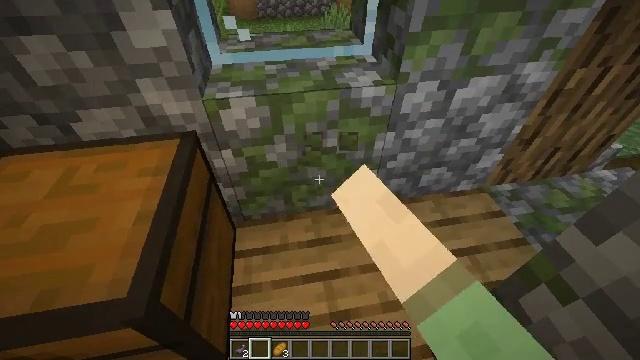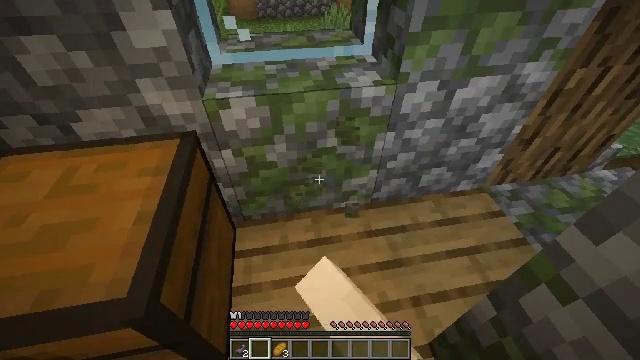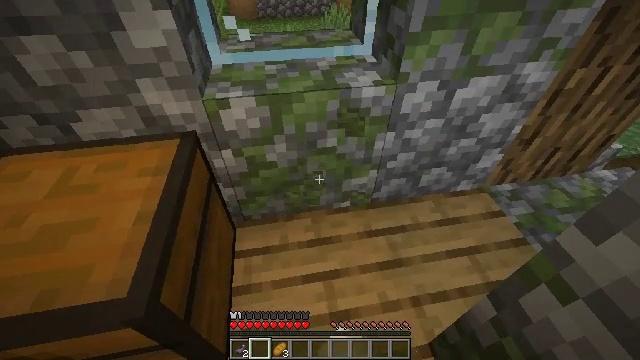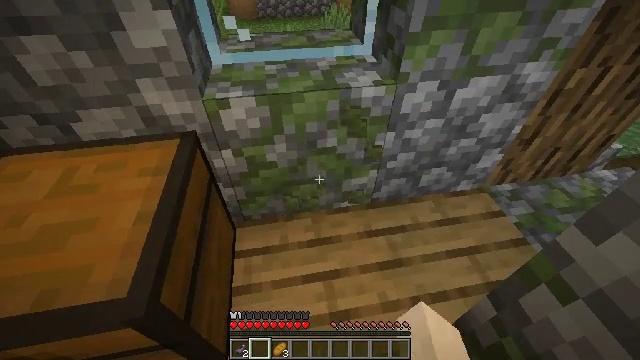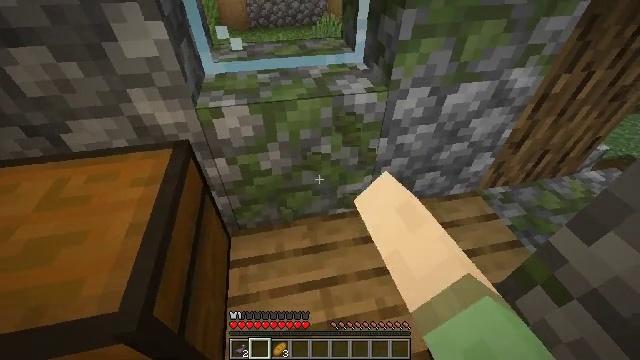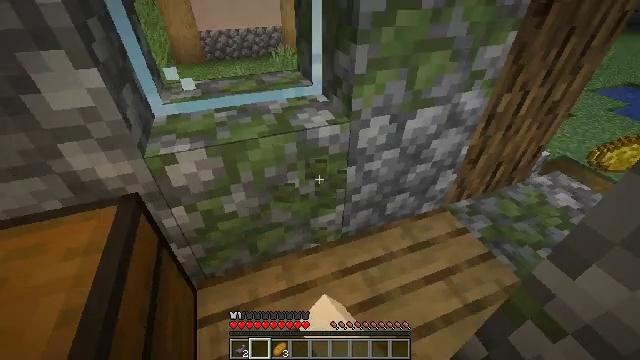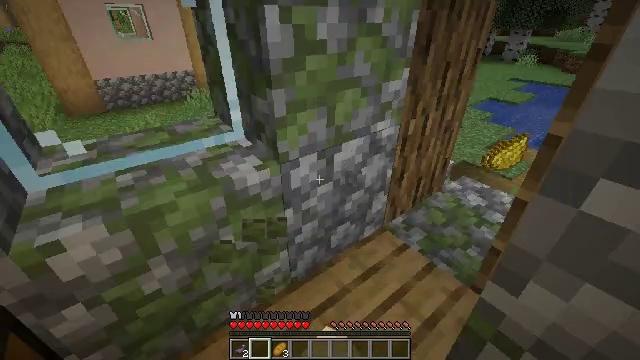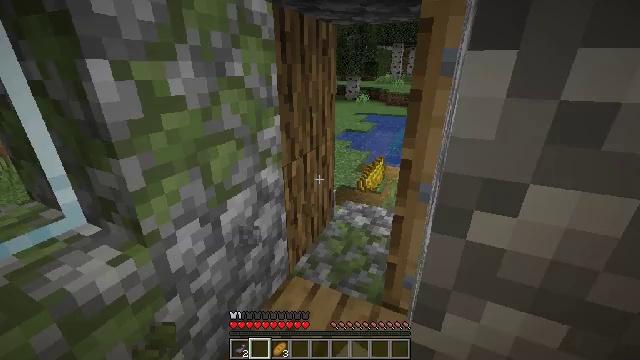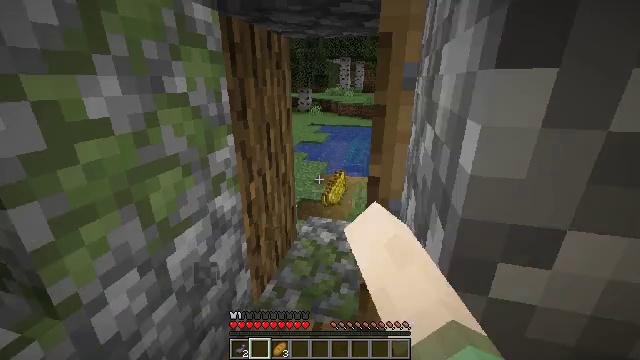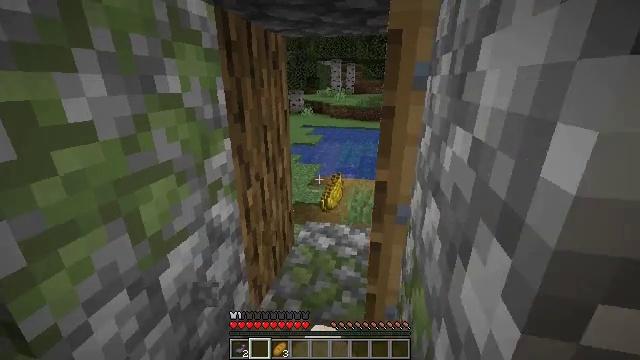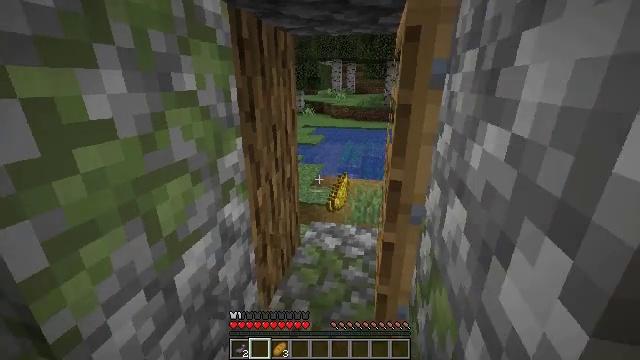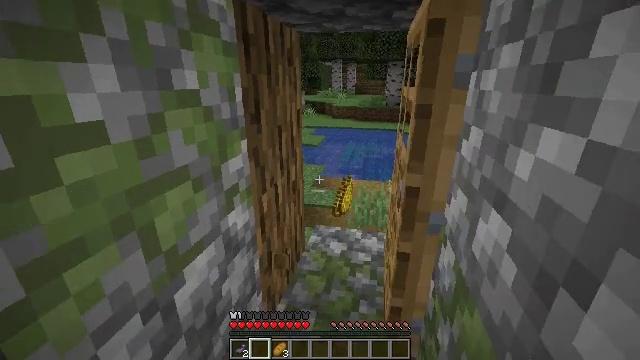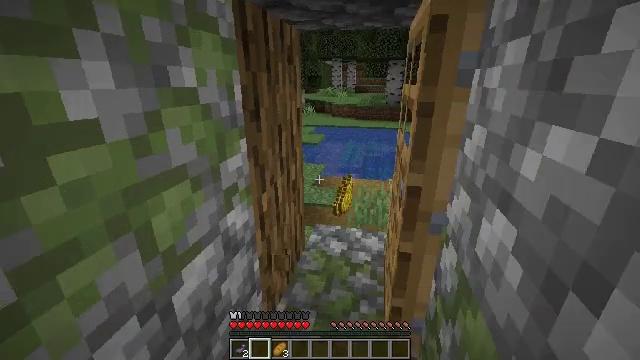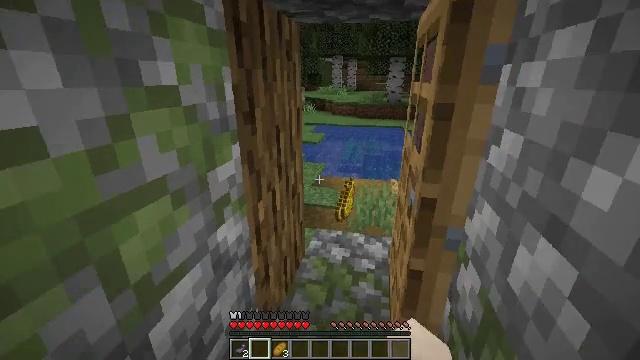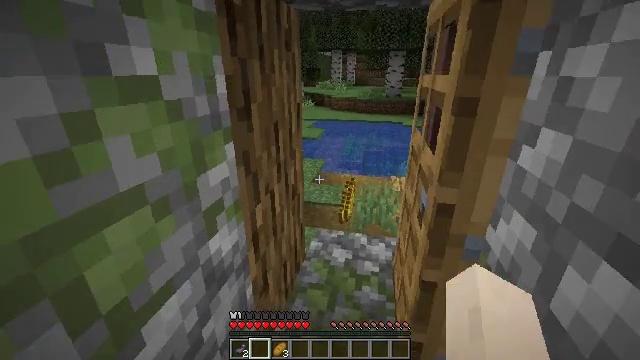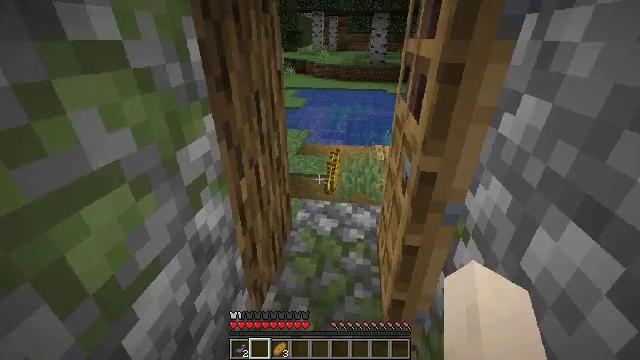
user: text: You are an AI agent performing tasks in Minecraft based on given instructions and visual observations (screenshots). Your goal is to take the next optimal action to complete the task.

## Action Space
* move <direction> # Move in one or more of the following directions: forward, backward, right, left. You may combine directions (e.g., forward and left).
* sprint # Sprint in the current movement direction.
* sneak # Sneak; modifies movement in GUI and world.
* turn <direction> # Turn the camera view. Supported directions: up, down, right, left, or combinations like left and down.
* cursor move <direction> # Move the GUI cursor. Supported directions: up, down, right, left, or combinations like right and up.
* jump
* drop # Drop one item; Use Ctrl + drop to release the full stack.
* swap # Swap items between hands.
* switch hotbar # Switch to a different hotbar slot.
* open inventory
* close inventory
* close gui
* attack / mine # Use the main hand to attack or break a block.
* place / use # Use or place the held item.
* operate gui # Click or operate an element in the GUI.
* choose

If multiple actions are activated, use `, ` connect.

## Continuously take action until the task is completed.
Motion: motion action
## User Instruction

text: Drop a yellow dye.
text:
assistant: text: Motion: attack / mine
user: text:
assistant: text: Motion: attack / mine
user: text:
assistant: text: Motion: attack / mine
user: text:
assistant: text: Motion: turn right and up, attack / mine
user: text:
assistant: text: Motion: move forward, turn right and up, attack / mine
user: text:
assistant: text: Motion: move forward, turn right and up, attack / mine
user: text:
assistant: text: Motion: move forward, turn right and up, attack / mine
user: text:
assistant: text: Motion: move forward, turn right and up
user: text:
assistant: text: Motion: move forward, turn right
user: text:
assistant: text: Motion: move forward
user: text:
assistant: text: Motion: move forward
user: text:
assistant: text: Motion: move forward
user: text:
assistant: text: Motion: no_op
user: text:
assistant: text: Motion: turn down
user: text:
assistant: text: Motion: turn right and down
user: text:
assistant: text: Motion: turn right and down
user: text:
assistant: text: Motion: turn right and down
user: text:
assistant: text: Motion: turn right and down
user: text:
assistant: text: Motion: turn right and down
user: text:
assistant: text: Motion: no_op
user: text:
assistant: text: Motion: no_op
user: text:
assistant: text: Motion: no_op
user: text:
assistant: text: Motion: no_op
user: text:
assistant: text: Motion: no_op
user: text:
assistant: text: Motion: no_op
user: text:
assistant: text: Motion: no_op
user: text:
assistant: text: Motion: no_op
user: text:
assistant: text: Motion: no_op
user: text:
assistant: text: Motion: no_op
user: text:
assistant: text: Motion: no_op